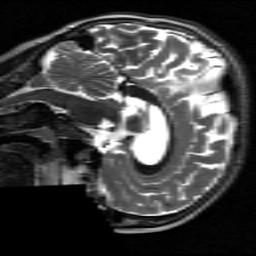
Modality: T2w
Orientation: sagittal
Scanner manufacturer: siemens
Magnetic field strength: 3 T
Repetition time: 5.47 s
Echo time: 0.109 s